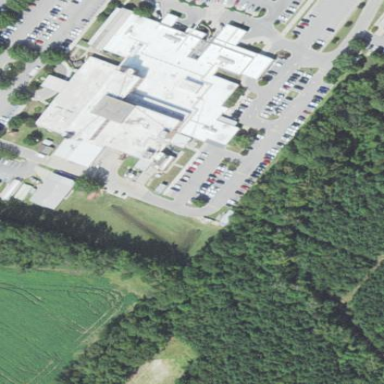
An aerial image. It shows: Hospital building providing healthcare services.